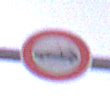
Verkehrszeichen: VerbotPersonenkraftwagen
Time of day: Dawn
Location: Outdoor (RoadRail)
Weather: Clear
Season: NotSpecified
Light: Natural